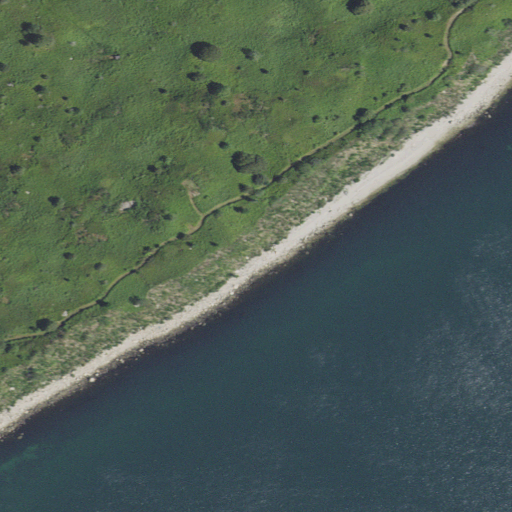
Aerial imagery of cliff(s) in Massachusetts named South Bluff containing open water, deciduous forest, barren land, and shrub